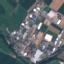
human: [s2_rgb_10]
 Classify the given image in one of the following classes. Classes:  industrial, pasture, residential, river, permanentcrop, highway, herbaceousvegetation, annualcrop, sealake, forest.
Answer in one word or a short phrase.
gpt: Industrial